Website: crate-barrel
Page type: delivery-shipping
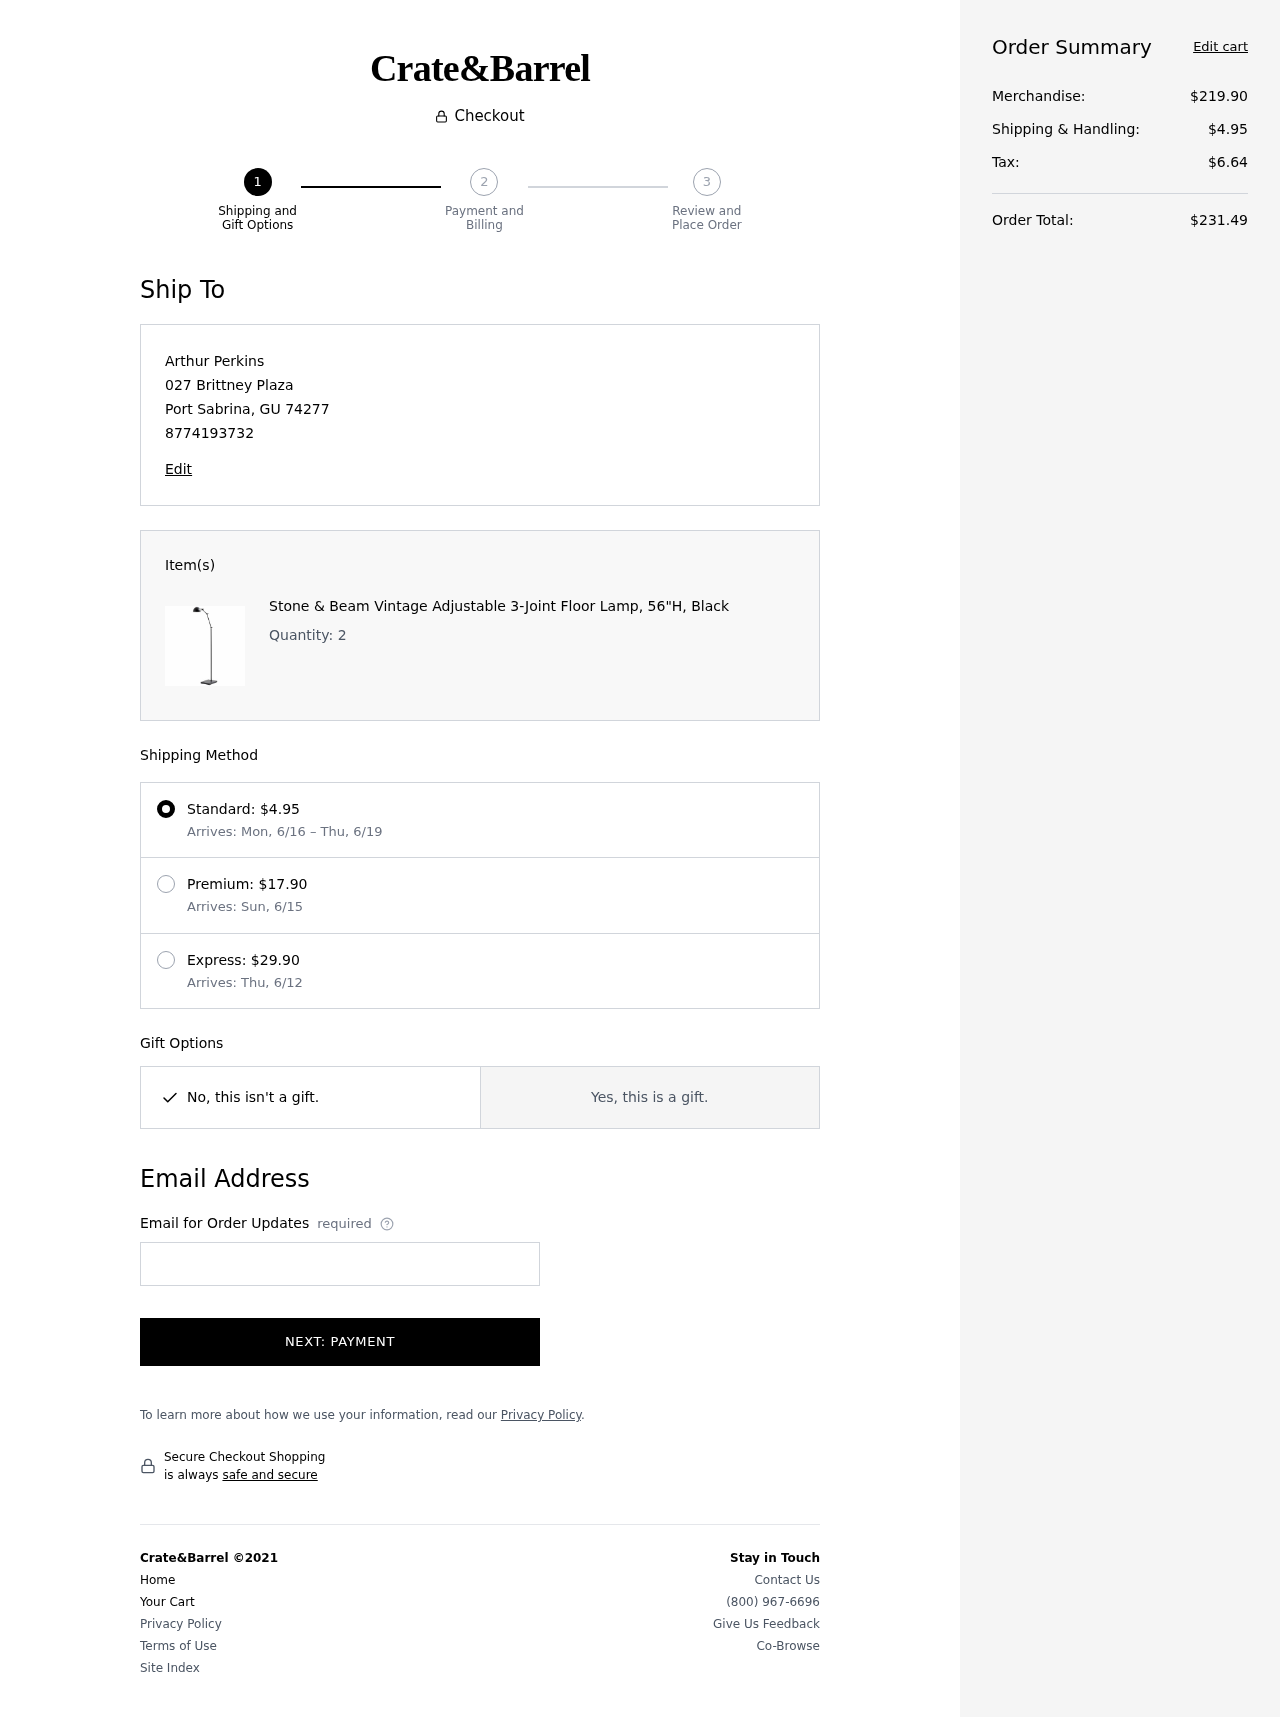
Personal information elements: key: PII_CITY
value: Port Sabrina
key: PII_EMAIL
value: arthur.perkins@hotmail.com
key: PII_FULLNAME
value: Arthur Perkins
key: PII_PHONE
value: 8774193732
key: PII_POSTCODE
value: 74277
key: PII_STATE_ABBR
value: GU
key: PII_STREET
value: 027 Brittney Plaza
Product elements: key: PRODUCT1_NAME
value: Stone & Beam Vintage Adjustable 3-Joint Floor Lamp, 56"H, Black
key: PRODUCT1_QUANTITY
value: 2
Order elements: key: ORDER_SHIPPING_COST
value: $4.95
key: ORDER_SHIPPING_DATE
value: Mon, 6/16
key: ORDER_DELIVERY_DATE
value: Thu, 6/19
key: ORDER_SHIPPING_COST2
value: $17.90
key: ORDER_DELIVERY_DATE2
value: Arrives: Sun, 6/15
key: ORDER_SHIPPING_COST3
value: $29.90
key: ORDER_DELIVERY_DATE3
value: Arrives: Thu, 6/12
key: ORDER_SUBTOTAL
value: $219.90
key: ORDER_TAX
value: $6.64
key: ORDER_TOTAL
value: $231.49